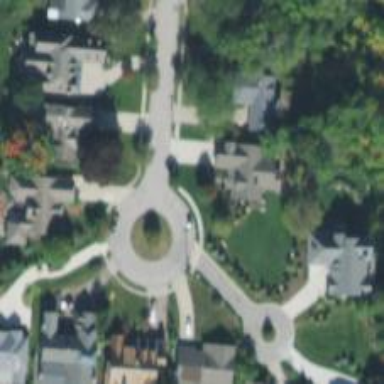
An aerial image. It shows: Turning loop on the road.